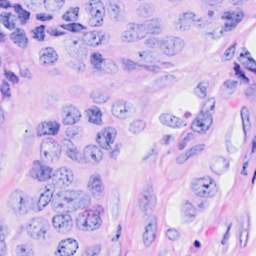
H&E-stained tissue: Breast